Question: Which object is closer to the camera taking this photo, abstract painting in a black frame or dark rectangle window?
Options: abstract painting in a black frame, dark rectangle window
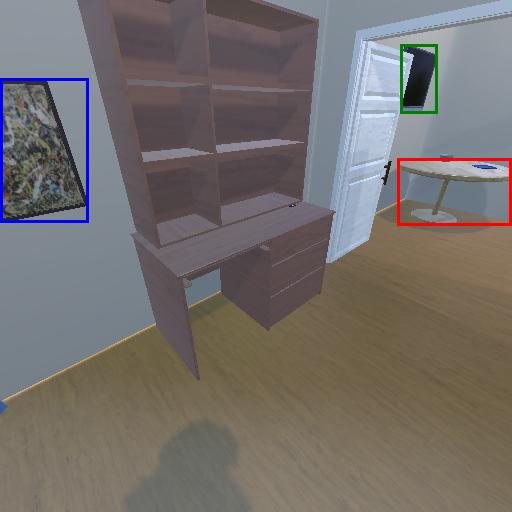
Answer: abstract painting in a black frame